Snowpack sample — Loveland Pass, Silver Plume, Colorado, USA (2/11/26, 12:00 PM MST)
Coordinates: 39.663, -105.886
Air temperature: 35 °F
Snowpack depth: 82 cm
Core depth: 20 cm
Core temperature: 17.6 °F
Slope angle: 13°, slope face: 12°
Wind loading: high
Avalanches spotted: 1
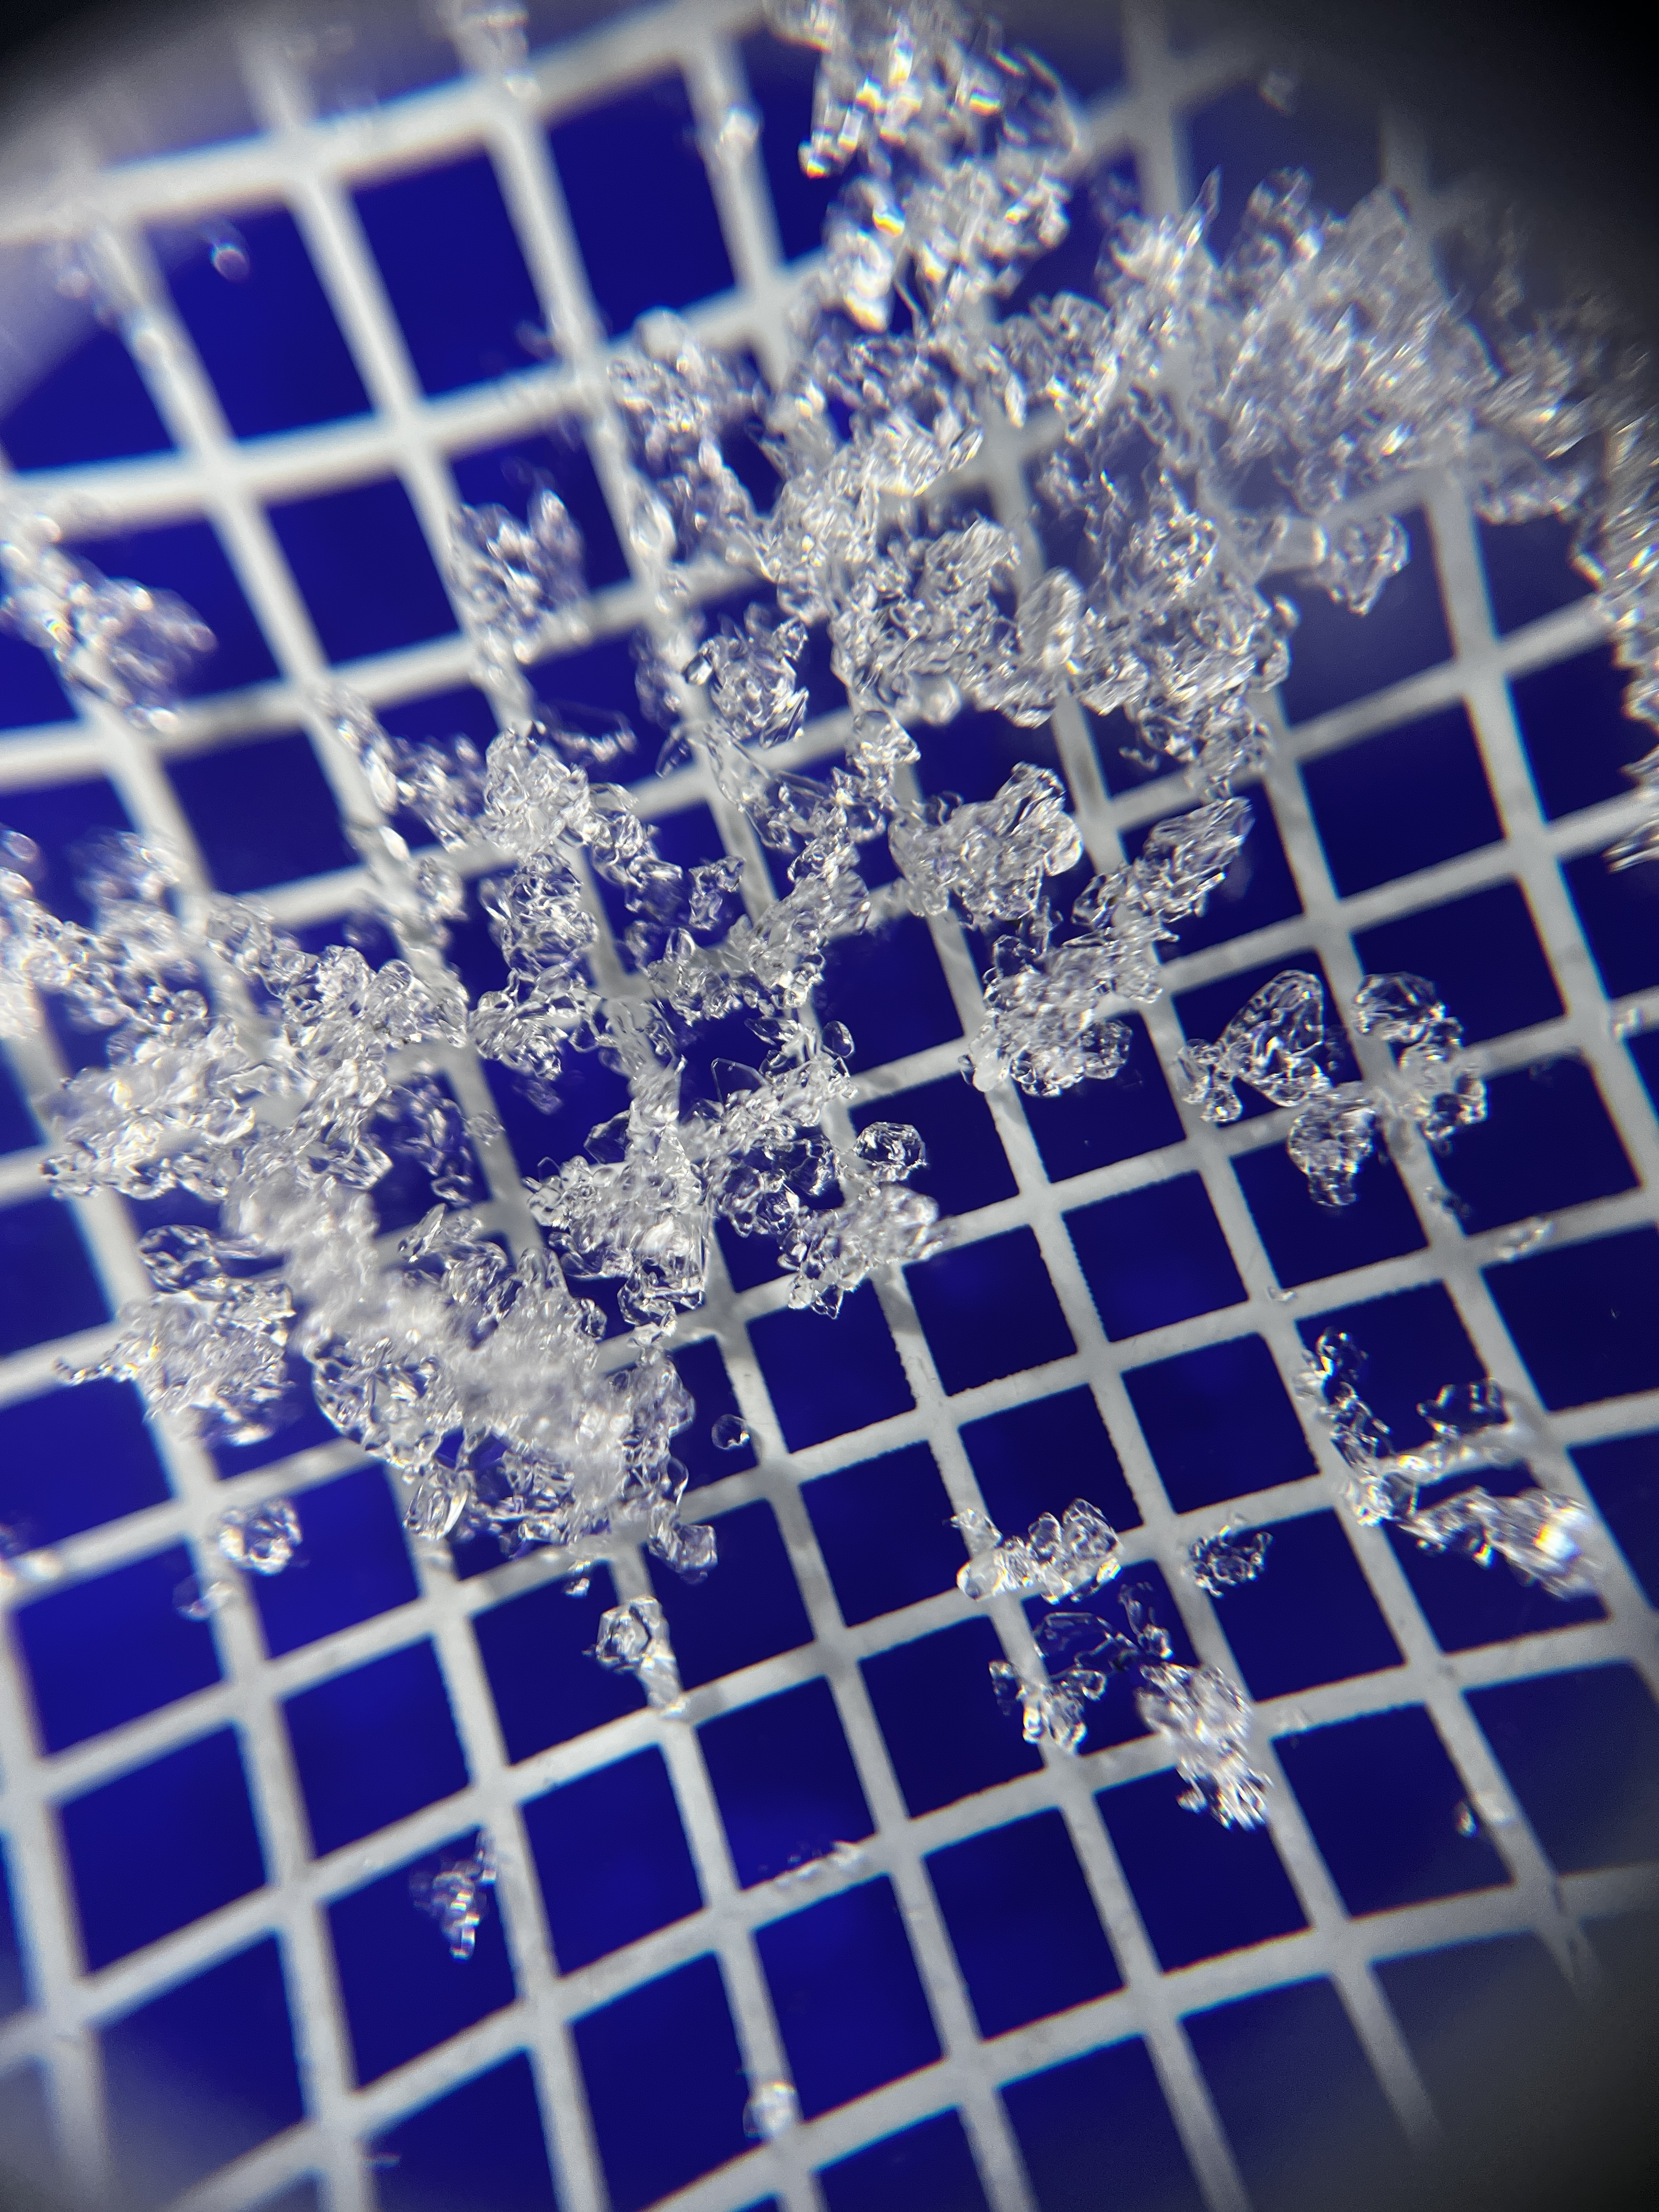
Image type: magnified_profile
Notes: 1 small avalanche spotted on the north side of the bowl, lots of wind loading